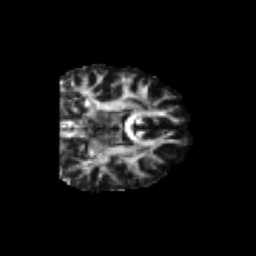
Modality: FA
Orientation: coronal
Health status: healthy
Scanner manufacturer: philips
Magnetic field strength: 3 T
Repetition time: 6.964 s
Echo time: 0.092 s